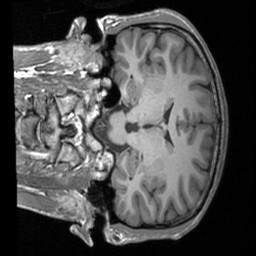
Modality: T1w
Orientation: coronal
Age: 22
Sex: male
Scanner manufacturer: siemens
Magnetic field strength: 3 T
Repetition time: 1.9 s
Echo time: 0.00226 s